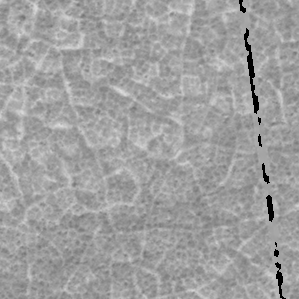
Label: frost